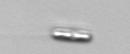
Label: pennate